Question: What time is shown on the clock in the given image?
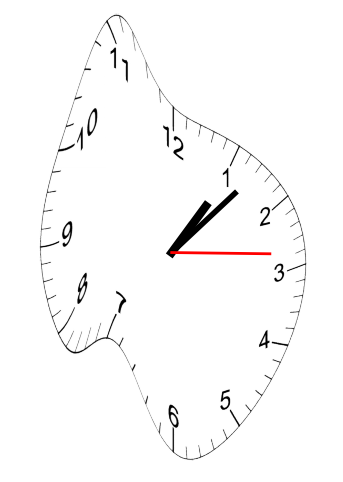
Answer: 01:07:14